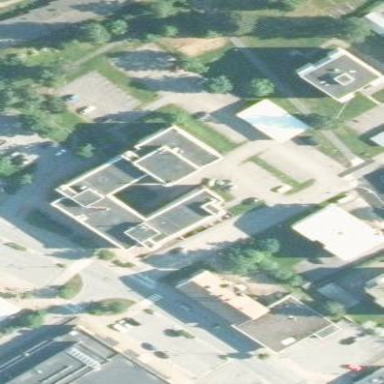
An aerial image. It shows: Government office building.